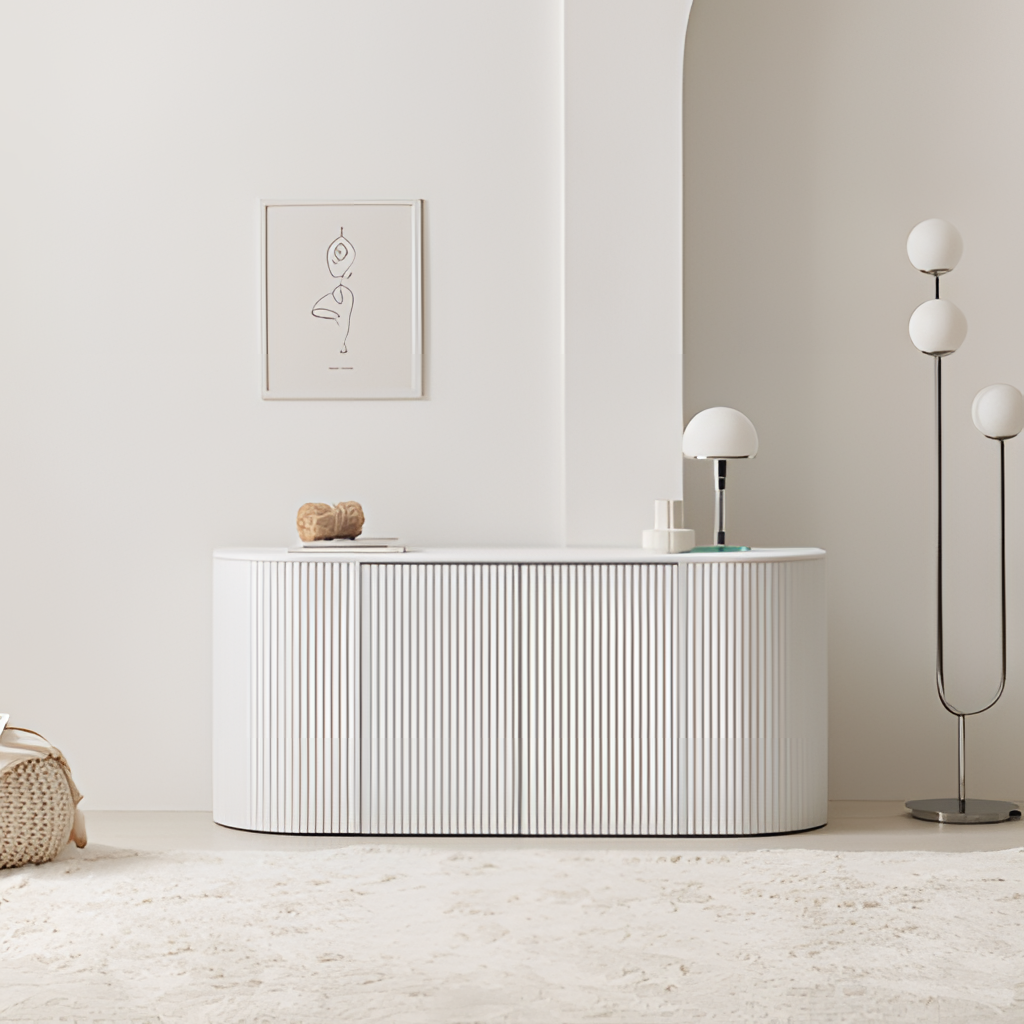
white wood cabinet, living room, white paint wallpaper, with solid pattern, carpet flooring, with plush pattern, minimalist